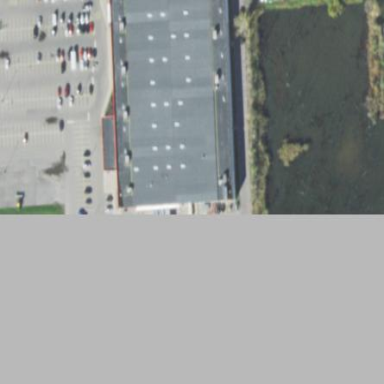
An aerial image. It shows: Wholesale shop building.